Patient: sex M, age 80
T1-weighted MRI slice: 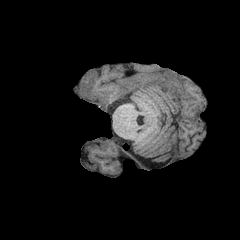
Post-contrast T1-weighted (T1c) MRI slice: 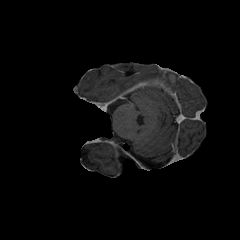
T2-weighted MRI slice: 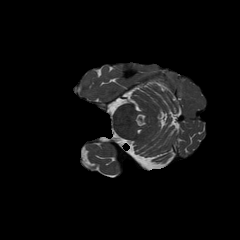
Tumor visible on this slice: yes
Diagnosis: Glioblastoma, IDH-wildtype
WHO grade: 4